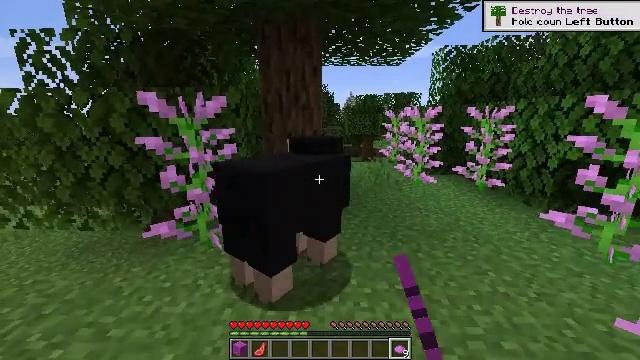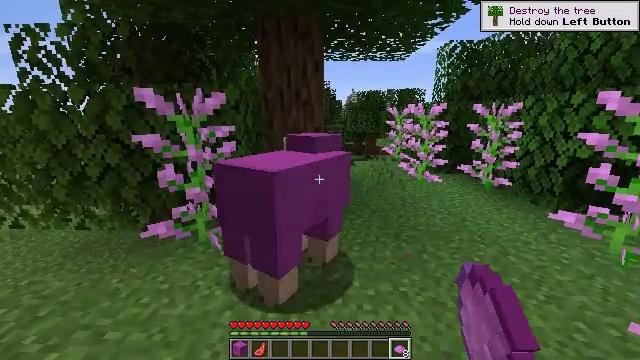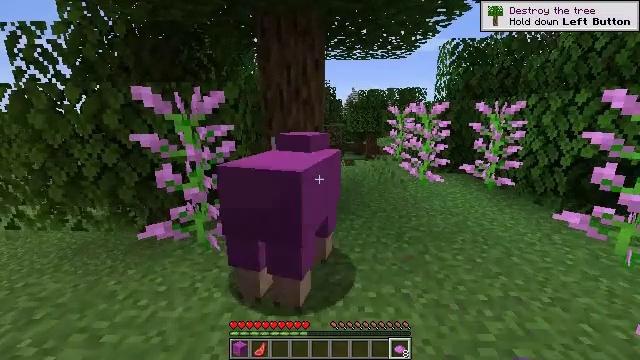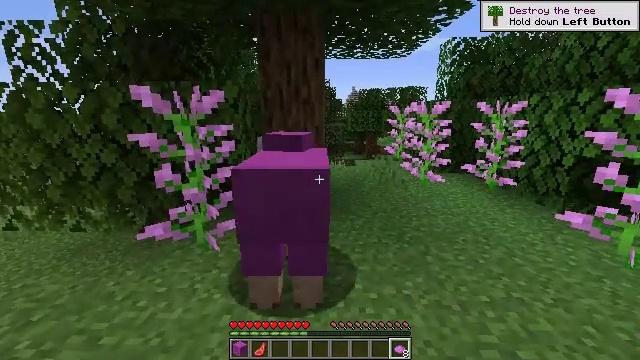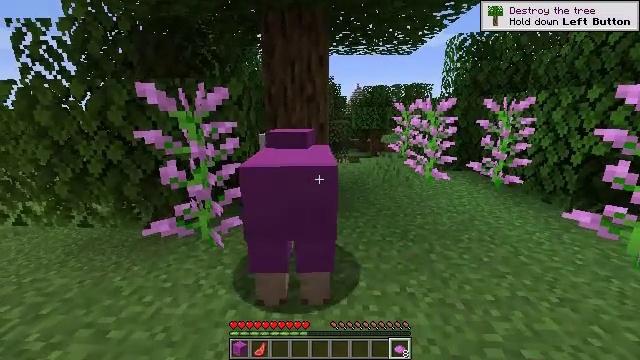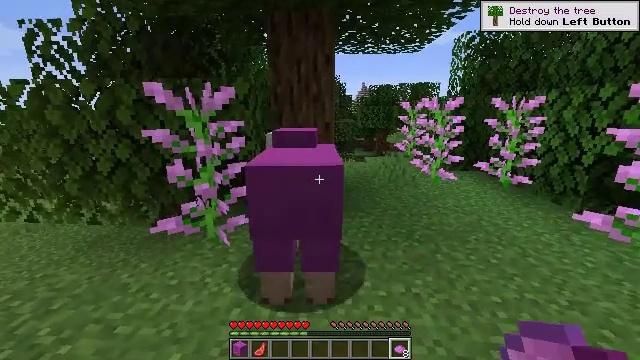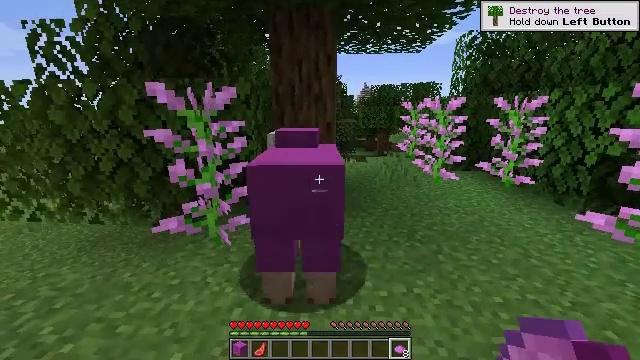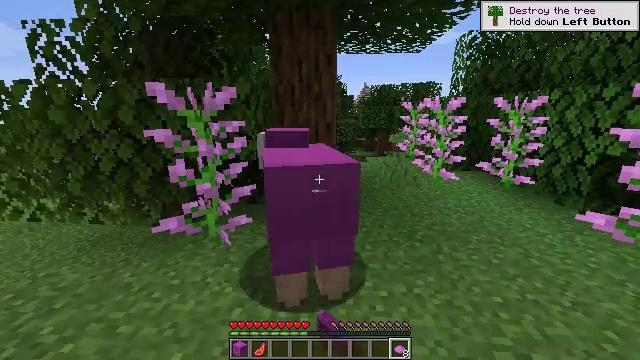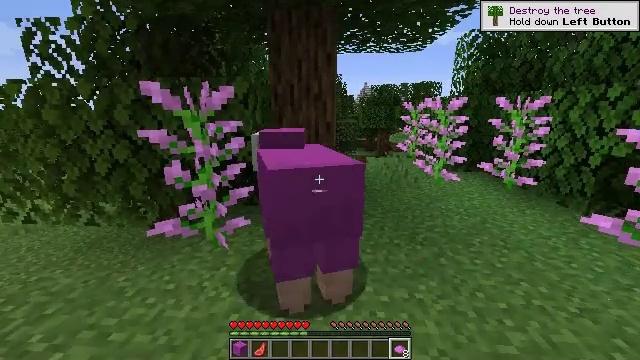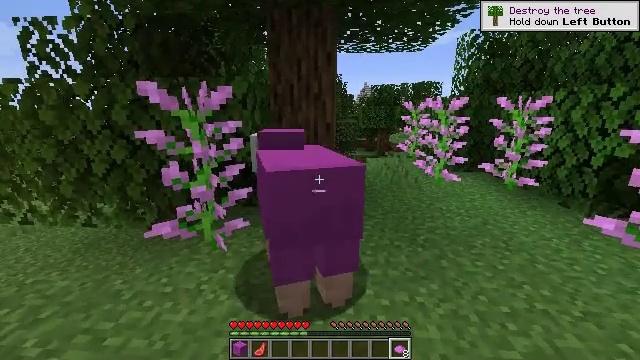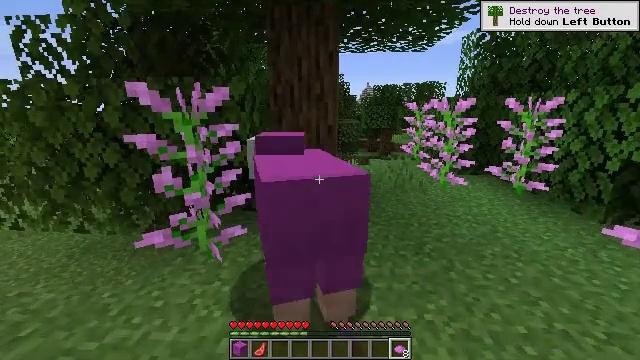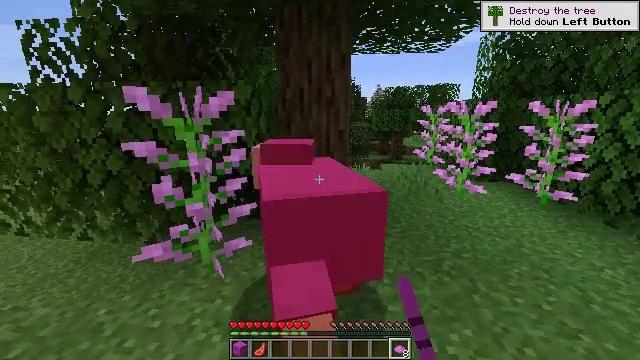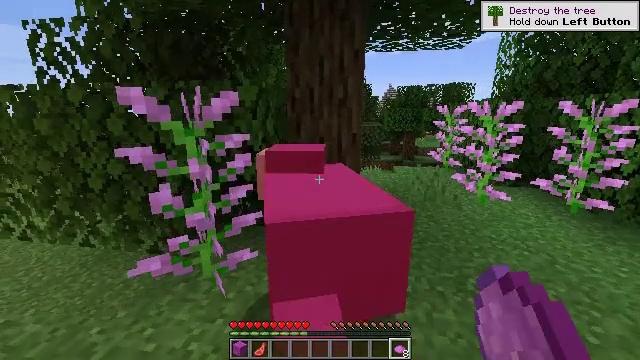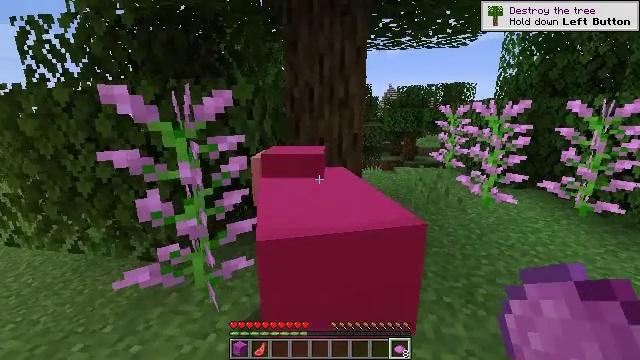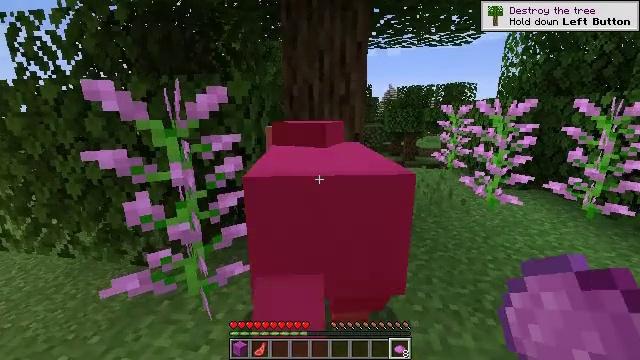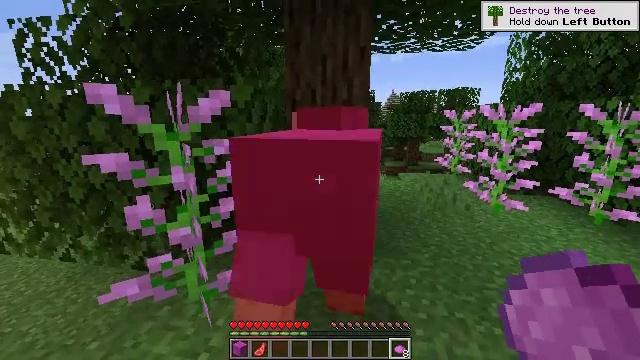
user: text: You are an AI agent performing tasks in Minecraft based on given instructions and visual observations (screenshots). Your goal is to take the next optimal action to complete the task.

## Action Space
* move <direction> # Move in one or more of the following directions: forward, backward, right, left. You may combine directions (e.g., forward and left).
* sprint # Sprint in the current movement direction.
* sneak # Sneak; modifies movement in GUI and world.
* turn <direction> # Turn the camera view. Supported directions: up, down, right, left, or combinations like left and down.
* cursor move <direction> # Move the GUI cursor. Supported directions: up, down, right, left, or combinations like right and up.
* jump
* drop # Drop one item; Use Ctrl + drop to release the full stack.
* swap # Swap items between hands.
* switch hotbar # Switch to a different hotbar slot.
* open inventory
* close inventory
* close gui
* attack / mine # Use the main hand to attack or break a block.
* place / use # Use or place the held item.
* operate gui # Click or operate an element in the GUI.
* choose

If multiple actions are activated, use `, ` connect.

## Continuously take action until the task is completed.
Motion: motion action
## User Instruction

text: Kill mobs.
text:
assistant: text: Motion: no_op
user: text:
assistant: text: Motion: no_op
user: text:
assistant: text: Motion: no_op
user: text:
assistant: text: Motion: no_op
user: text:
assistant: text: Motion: turn left
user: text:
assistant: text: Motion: attack / mine
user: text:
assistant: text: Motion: attack / mine
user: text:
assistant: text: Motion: move forward, attack / mine
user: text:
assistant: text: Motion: move forward
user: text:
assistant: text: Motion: move forward
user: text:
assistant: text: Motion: move forward, turn left
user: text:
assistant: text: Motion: move forward, turn left
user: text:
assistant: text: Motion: no_op
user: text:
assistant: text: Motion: no_op
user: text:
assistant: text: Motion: turn up
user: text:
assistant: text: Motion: attack / mine
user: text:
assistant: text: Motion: attack / mine
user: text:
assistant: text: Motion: turn up, attack / mine
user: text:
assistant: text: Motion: no_op
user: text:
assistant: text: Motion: no_op
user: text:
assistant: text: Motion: no_op
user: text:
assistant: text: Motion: turn right
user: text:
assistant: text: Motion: turn right
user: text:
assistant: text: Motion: turn right
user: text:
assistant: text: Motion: no_op
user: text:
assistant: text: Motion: no_op
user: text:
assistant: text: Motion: move forward, attack / mine
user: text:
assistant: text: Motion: move forward, attack / mine
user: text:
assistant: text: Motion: move forward, attack / mine
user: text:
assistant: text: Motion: move forward